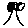
Label: tree